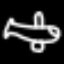
Label: airplane